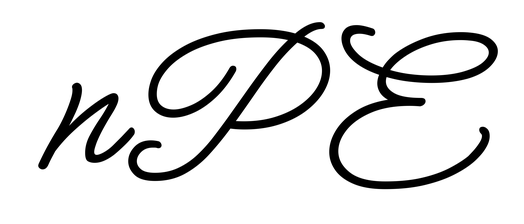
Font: MeowScript-Regular